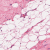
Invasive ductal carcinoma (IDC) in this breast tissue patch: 0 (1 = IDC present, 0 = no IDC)